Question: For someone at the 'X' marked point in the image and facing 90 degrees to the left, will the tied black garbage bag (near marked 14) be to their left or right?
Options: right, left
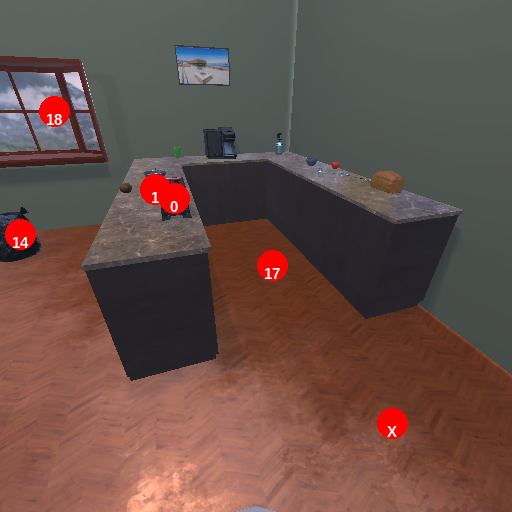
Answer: right